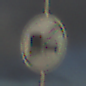
Verkehrszeichen: EndeUeberholverbotKraftfahrzeuge
Umgebung: Outdoor, Nature
Tageszeit: SunriseSunset
Wetter: PartlyCloudy
Licht: Natural
Jahreszeit: NotSpecified
Kontrast: HighContrast